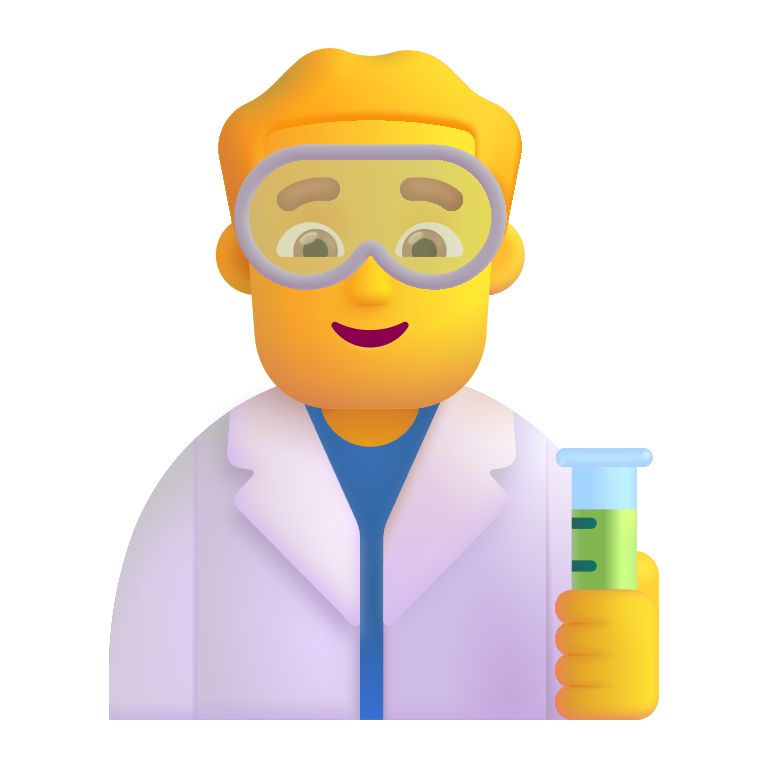
man scientist color default